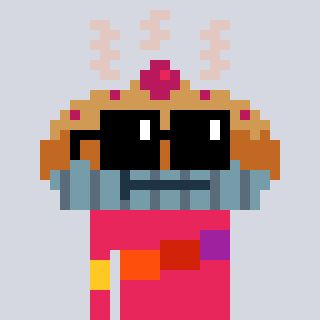
a pixel art character with square black sunglasses, a pie-shaped head and a redpinkish-colored body on a cool background